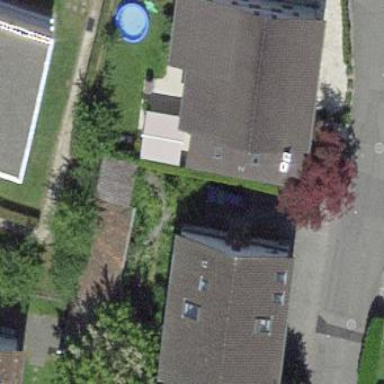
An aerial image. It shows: Residential building.